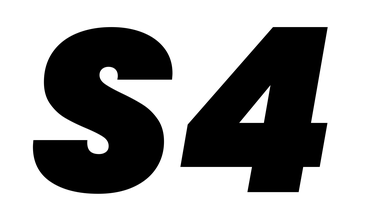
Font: Poppins-BlackItalic